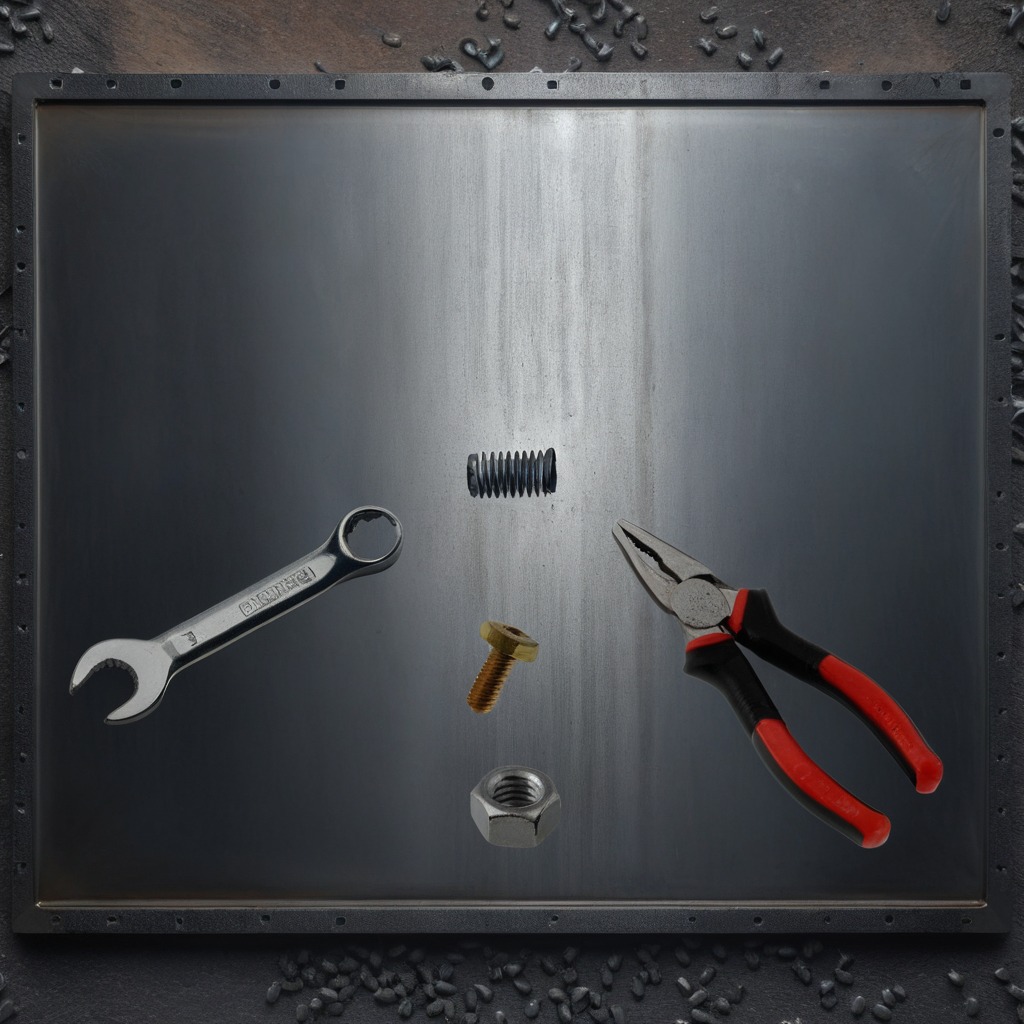
A metal machine screw, pliers, coiled metal spring, metal nut, and wrench are lying on a cold steel table in a mining workshop.